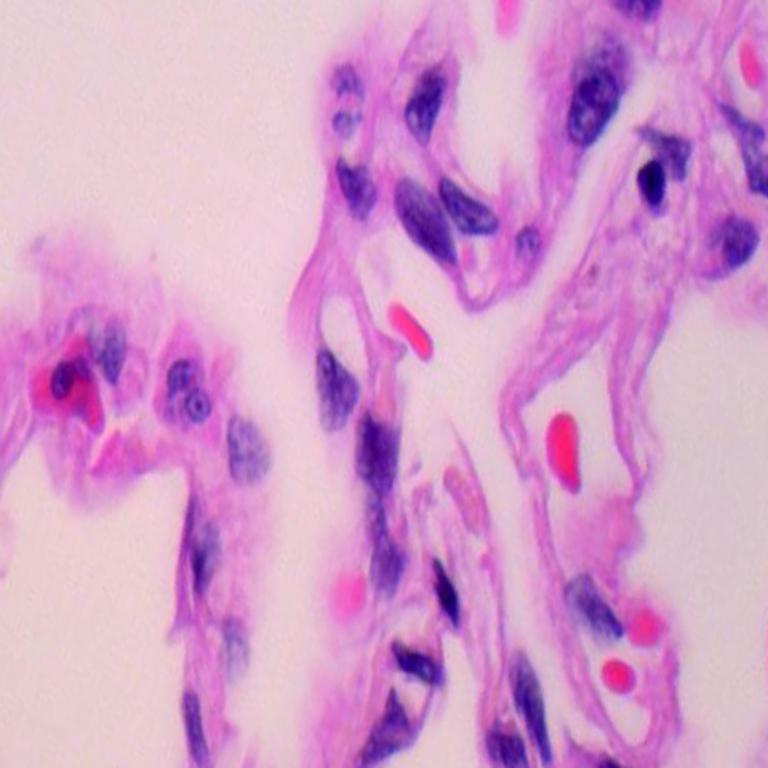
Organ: lung
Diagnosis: benign